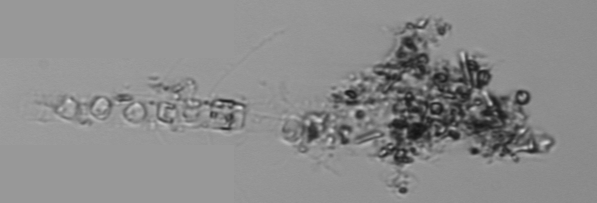
Label: detritus